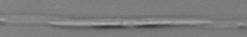
Label: Pseudo-nitzschia